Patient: sex F, age 80
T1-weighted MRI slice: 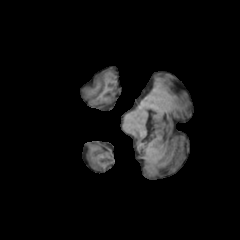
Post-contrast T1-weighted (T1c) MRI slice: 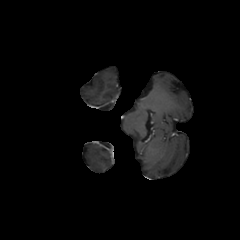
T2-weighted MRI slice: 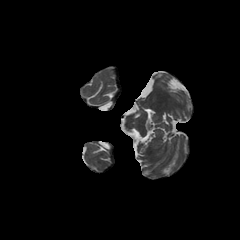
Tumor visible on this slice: no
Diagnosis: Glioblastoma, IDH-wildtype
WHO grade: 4